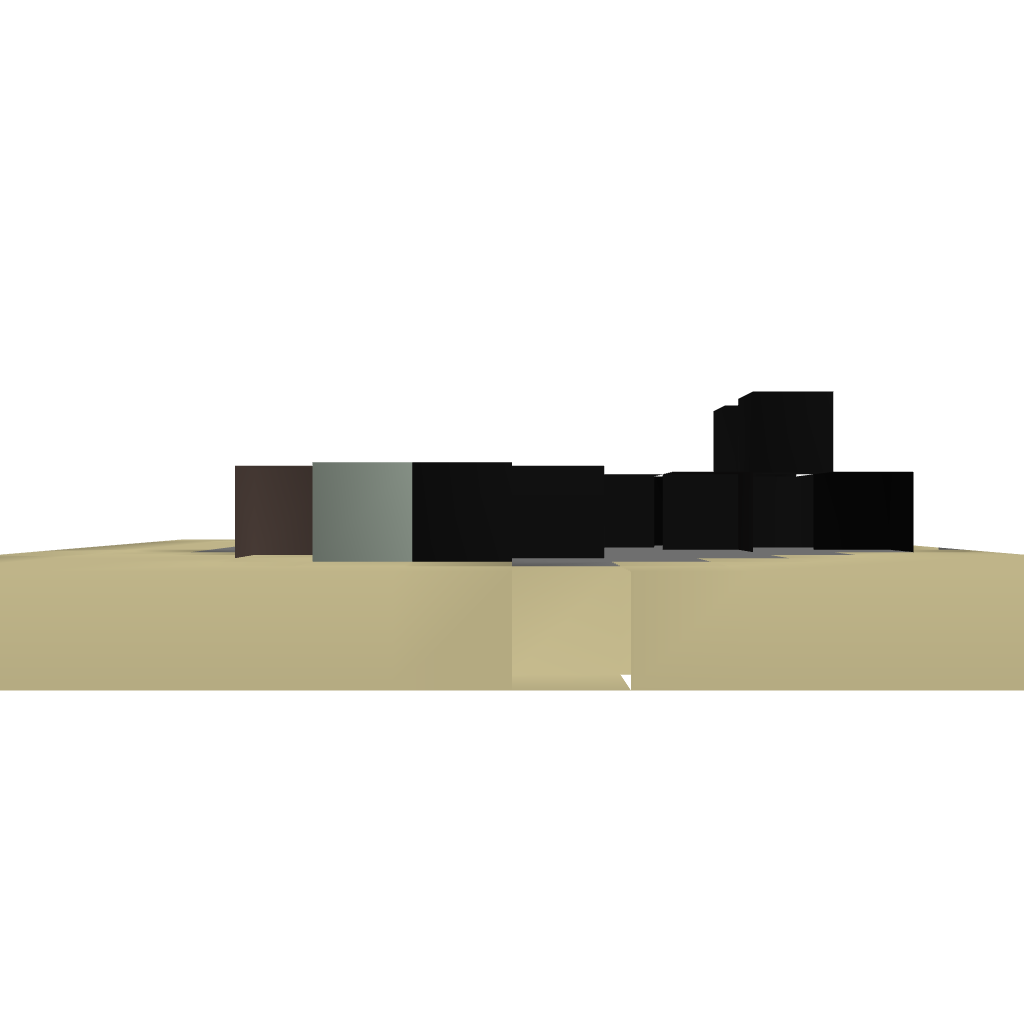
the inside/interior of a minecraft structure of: Map teleportation System